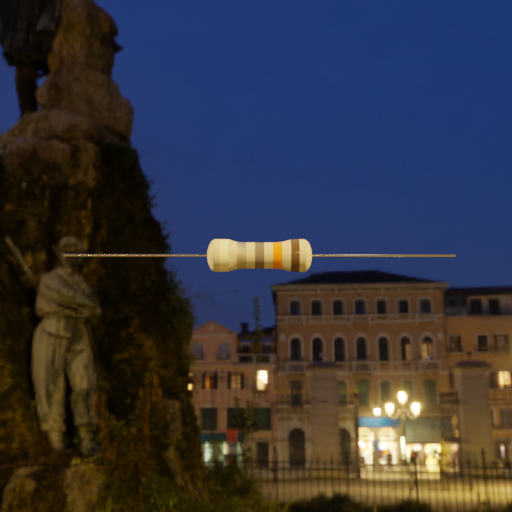
Resistor colour bands (in order): white, silver, gray, orange, brown